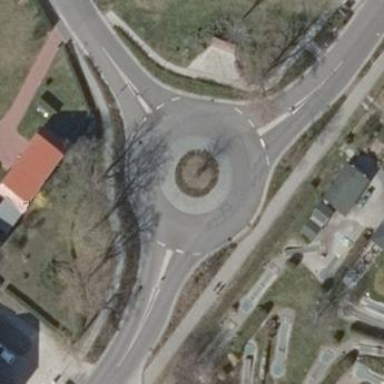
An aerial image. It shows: Residential road with asphalt surface and roundabout junction. There is sidewalk on the left side.